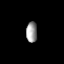
Tissue: prostate
Cell type: Myeloid cells
Senescence score: 0.6856
Nuclear area (px): 217
Mean DAPI intensity: 158.124